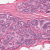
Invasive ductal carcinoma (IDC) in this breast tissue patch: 0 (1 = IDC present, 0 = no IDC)